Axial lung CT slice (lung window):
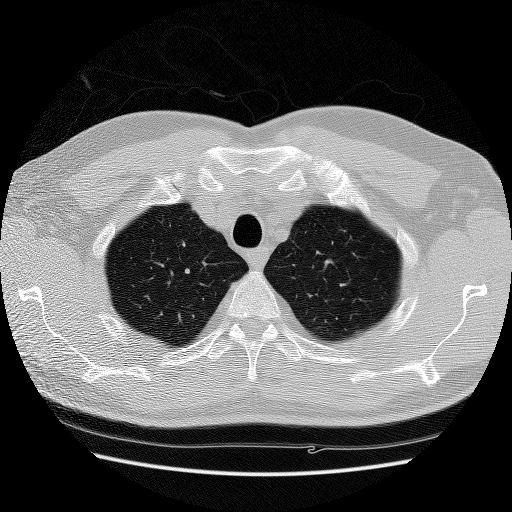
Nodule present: no